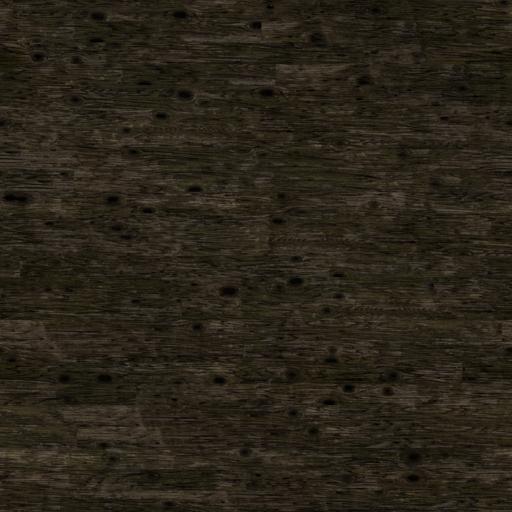
Tags: planks